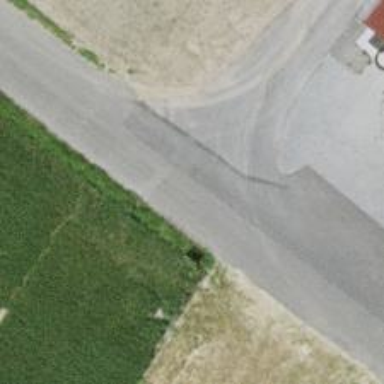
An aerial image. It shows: Tertiary road with asphalt surface.